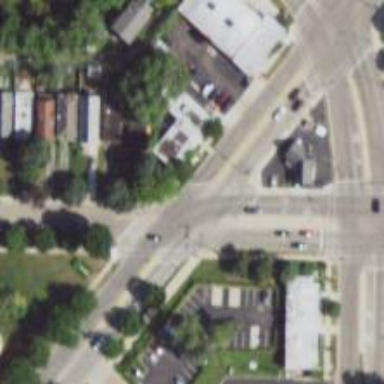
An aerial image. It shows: Footway with crossing lines.